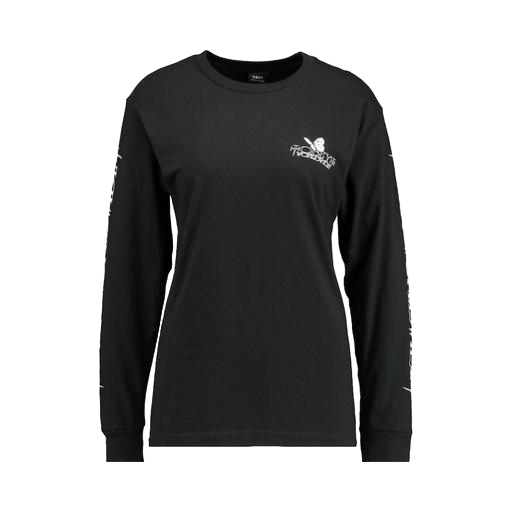
longsleeve t-shirt, long-sleeve tee, black women's long sleeve t-shirt, white background